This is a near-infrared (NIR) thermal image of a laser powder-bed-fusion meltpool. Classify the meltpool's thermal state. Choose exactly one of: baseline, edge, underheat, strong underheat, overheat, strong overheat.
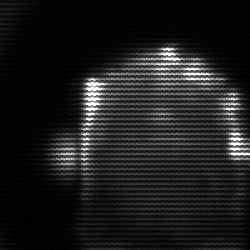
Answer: baseline